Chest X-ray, AP view. Patient: 13 years old, sex M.
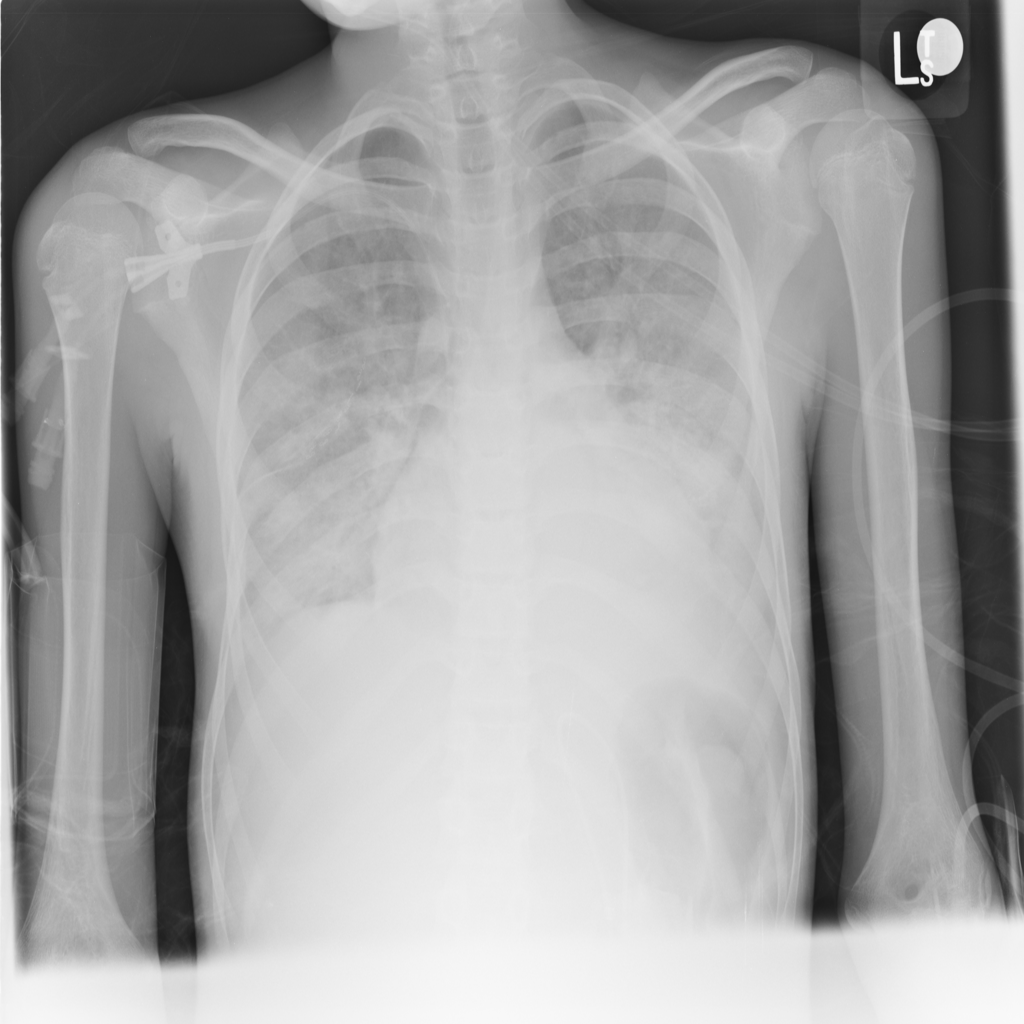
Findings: Infiltration